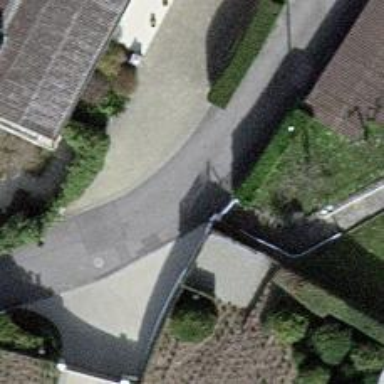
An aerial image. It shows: Residential road with asphalt surface.